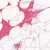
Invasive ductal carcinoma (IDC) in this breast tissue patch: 0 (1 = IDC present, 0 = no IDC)